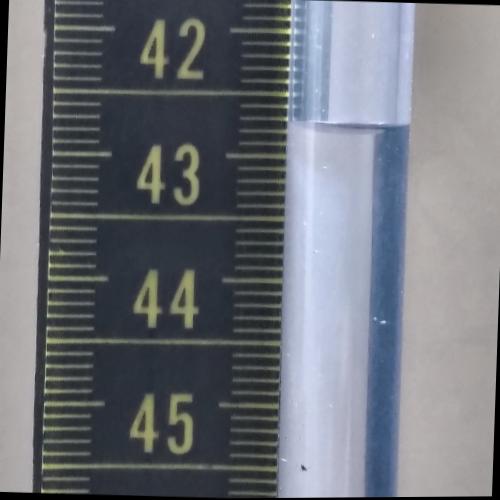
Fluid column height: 42.7 cm